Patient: sex F, age 58
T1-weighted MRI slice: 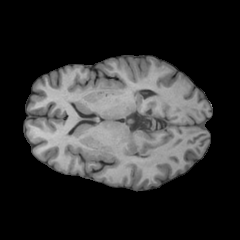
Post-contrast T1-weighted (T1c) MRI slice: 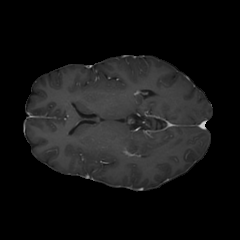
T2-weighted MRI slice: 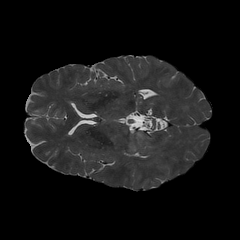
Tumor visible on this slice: yes
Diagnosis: Glioblastoma, IDH-wildtype
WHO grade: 4